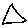
Label: triangle